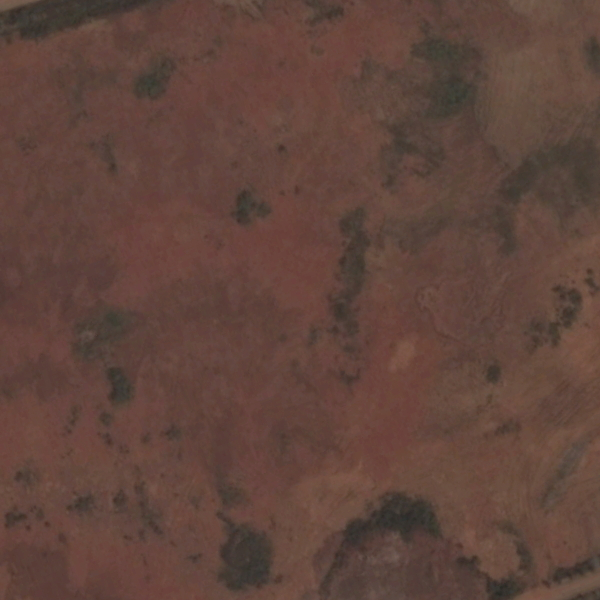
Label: BareLand